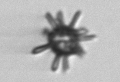
Label: Rhabdolithes